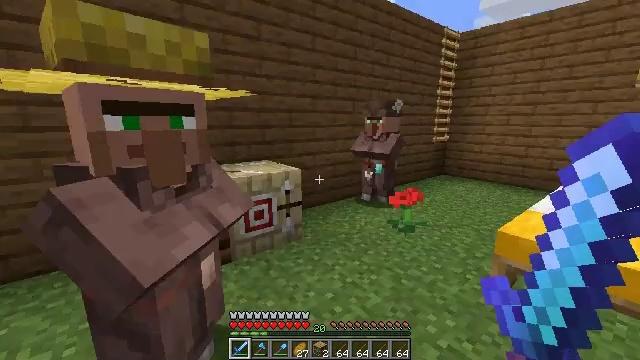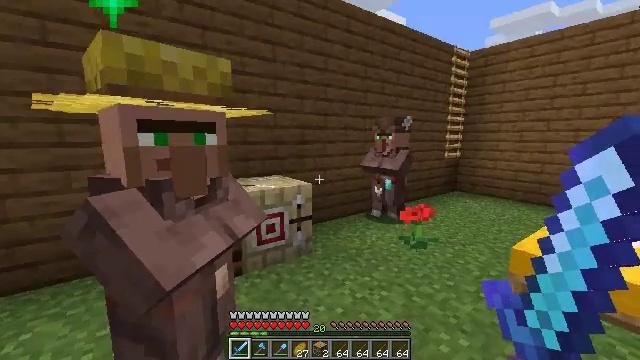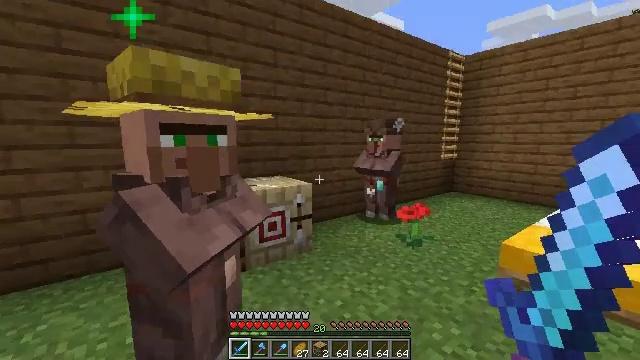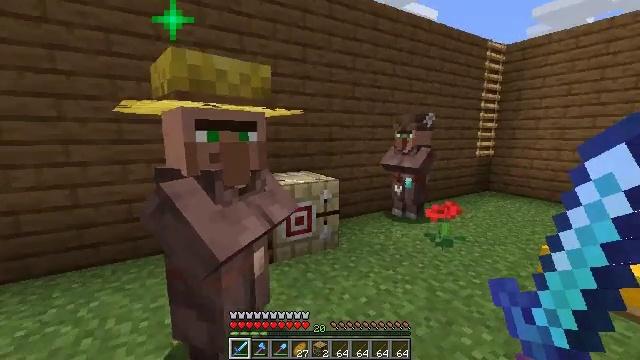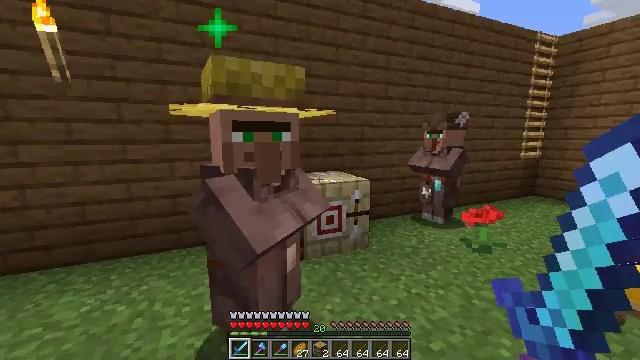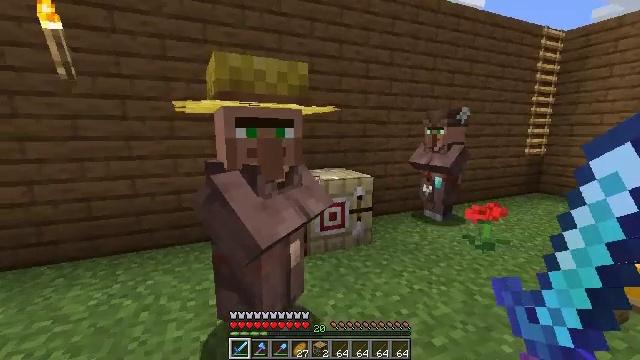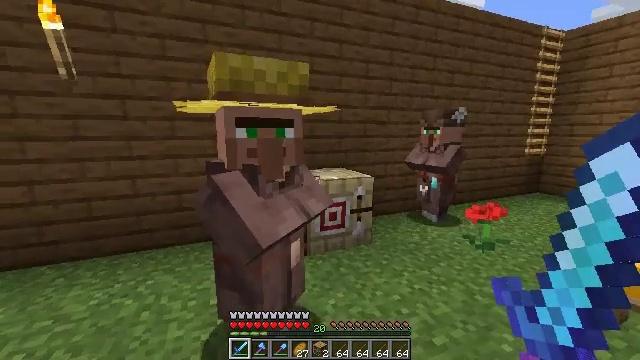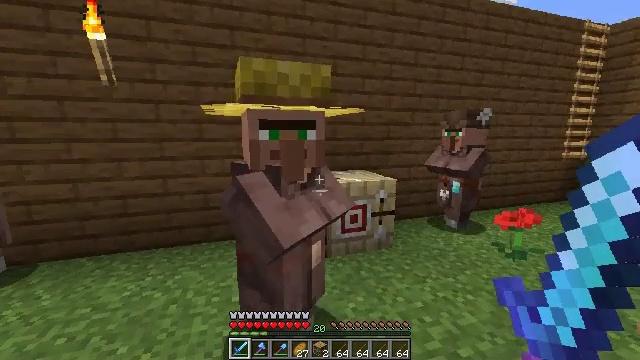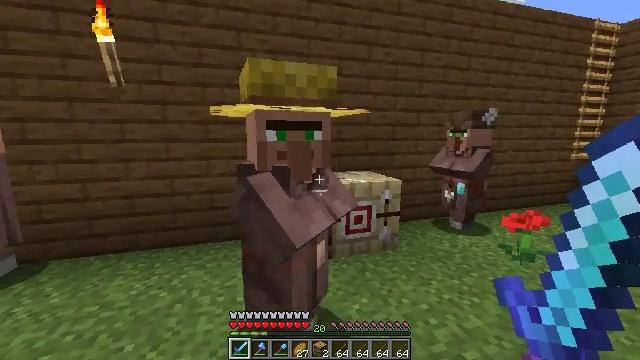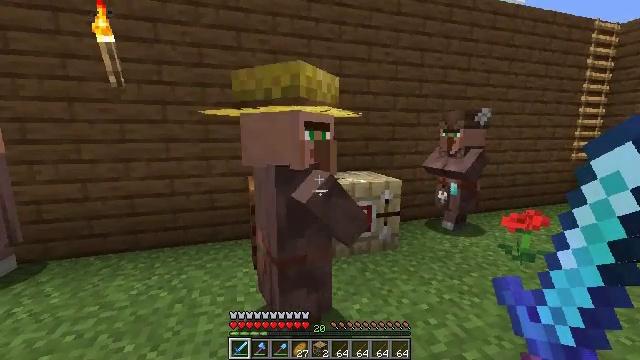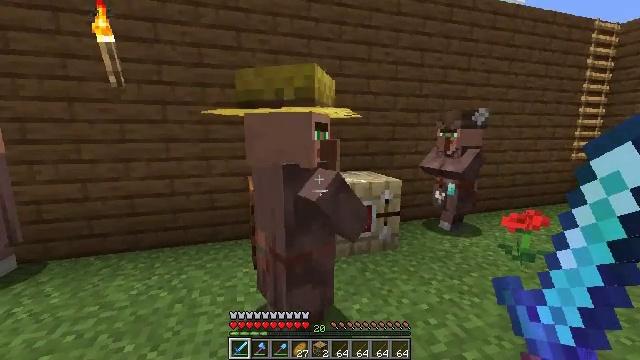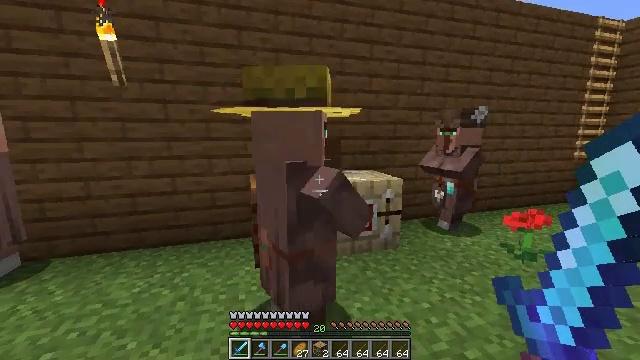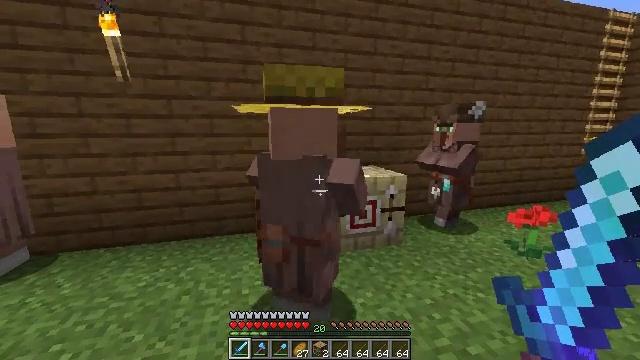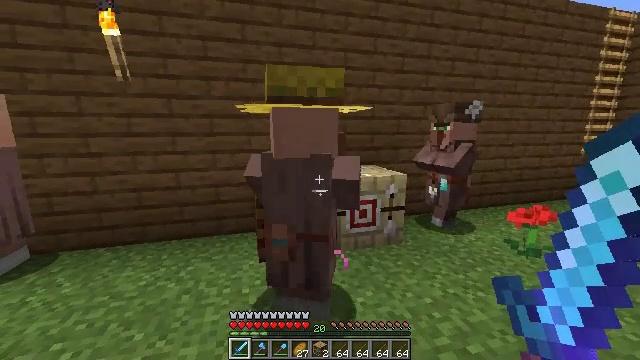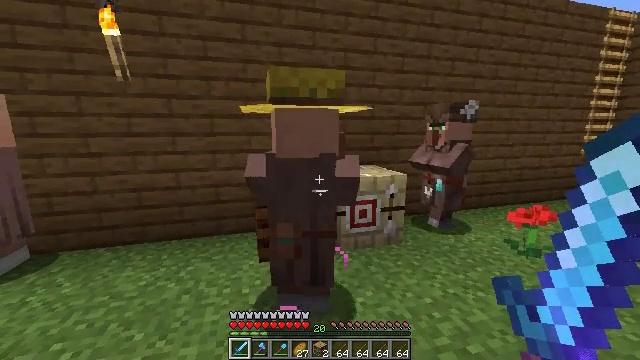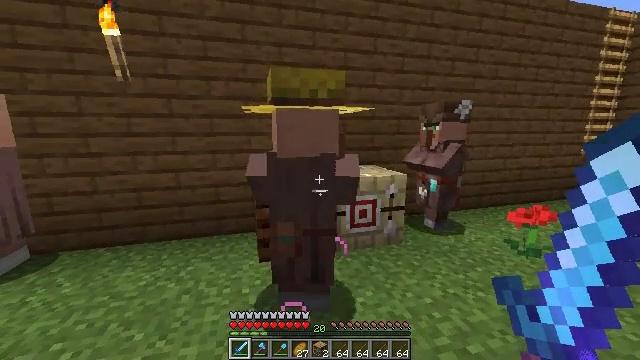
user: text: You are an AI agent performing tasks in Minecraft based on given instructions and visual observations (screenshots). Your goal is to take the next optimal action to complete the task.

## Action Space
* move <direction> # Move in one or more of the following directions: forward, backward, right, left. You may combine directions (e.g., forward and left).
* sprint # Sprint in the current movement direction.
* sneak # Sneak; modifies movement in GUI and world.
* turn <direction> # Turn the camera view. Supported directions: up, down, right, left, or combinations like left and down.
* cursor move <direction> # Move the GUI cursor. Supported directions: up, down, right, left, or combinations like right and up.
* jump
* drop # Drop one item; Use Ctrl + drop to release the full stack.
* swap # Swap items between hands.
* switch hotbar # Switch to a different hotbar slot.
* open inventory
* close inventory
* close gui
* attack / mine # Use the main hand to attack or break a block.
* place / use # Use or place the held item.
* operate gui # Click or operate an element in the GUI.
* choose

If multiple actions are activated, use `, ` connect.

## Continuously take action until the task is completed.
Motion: motion action
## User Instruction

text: Make a cookie in the crafting table.
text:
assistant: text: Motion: turn left and up
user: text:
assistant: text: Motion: no_op
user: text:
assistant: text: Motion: turn left
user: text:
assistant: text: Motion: turn left
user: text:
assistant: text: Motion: no_op
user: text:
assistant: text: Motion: no_op
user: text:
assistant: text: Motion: turn left
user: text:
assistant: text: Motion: turn left
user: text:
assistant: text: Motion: no_op
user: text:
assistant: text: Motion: no_op
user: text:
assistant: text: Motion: no_op
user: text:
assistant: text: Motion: no_op
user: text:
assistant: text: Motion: no_op
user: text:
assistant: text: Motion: no_op
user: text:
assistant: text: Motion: no_op
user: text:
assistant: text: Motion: no_op
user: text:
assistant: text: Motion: turn left and down
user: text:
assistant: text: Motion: no_op
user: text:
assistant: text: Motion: no_op
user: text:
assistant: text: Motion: no_op
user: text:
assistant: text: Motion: move forward
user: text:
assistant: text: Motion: move forward
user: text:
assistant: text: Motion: move forward
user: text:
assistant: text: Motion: use / place
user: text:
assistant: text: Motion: use / place
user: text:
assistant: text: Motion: turn down, use / place
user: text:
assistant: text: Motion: no_op
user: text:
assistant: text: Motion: no_op
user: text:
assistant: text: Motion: cursor move right, open gui
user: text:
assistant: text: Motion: cursor move left